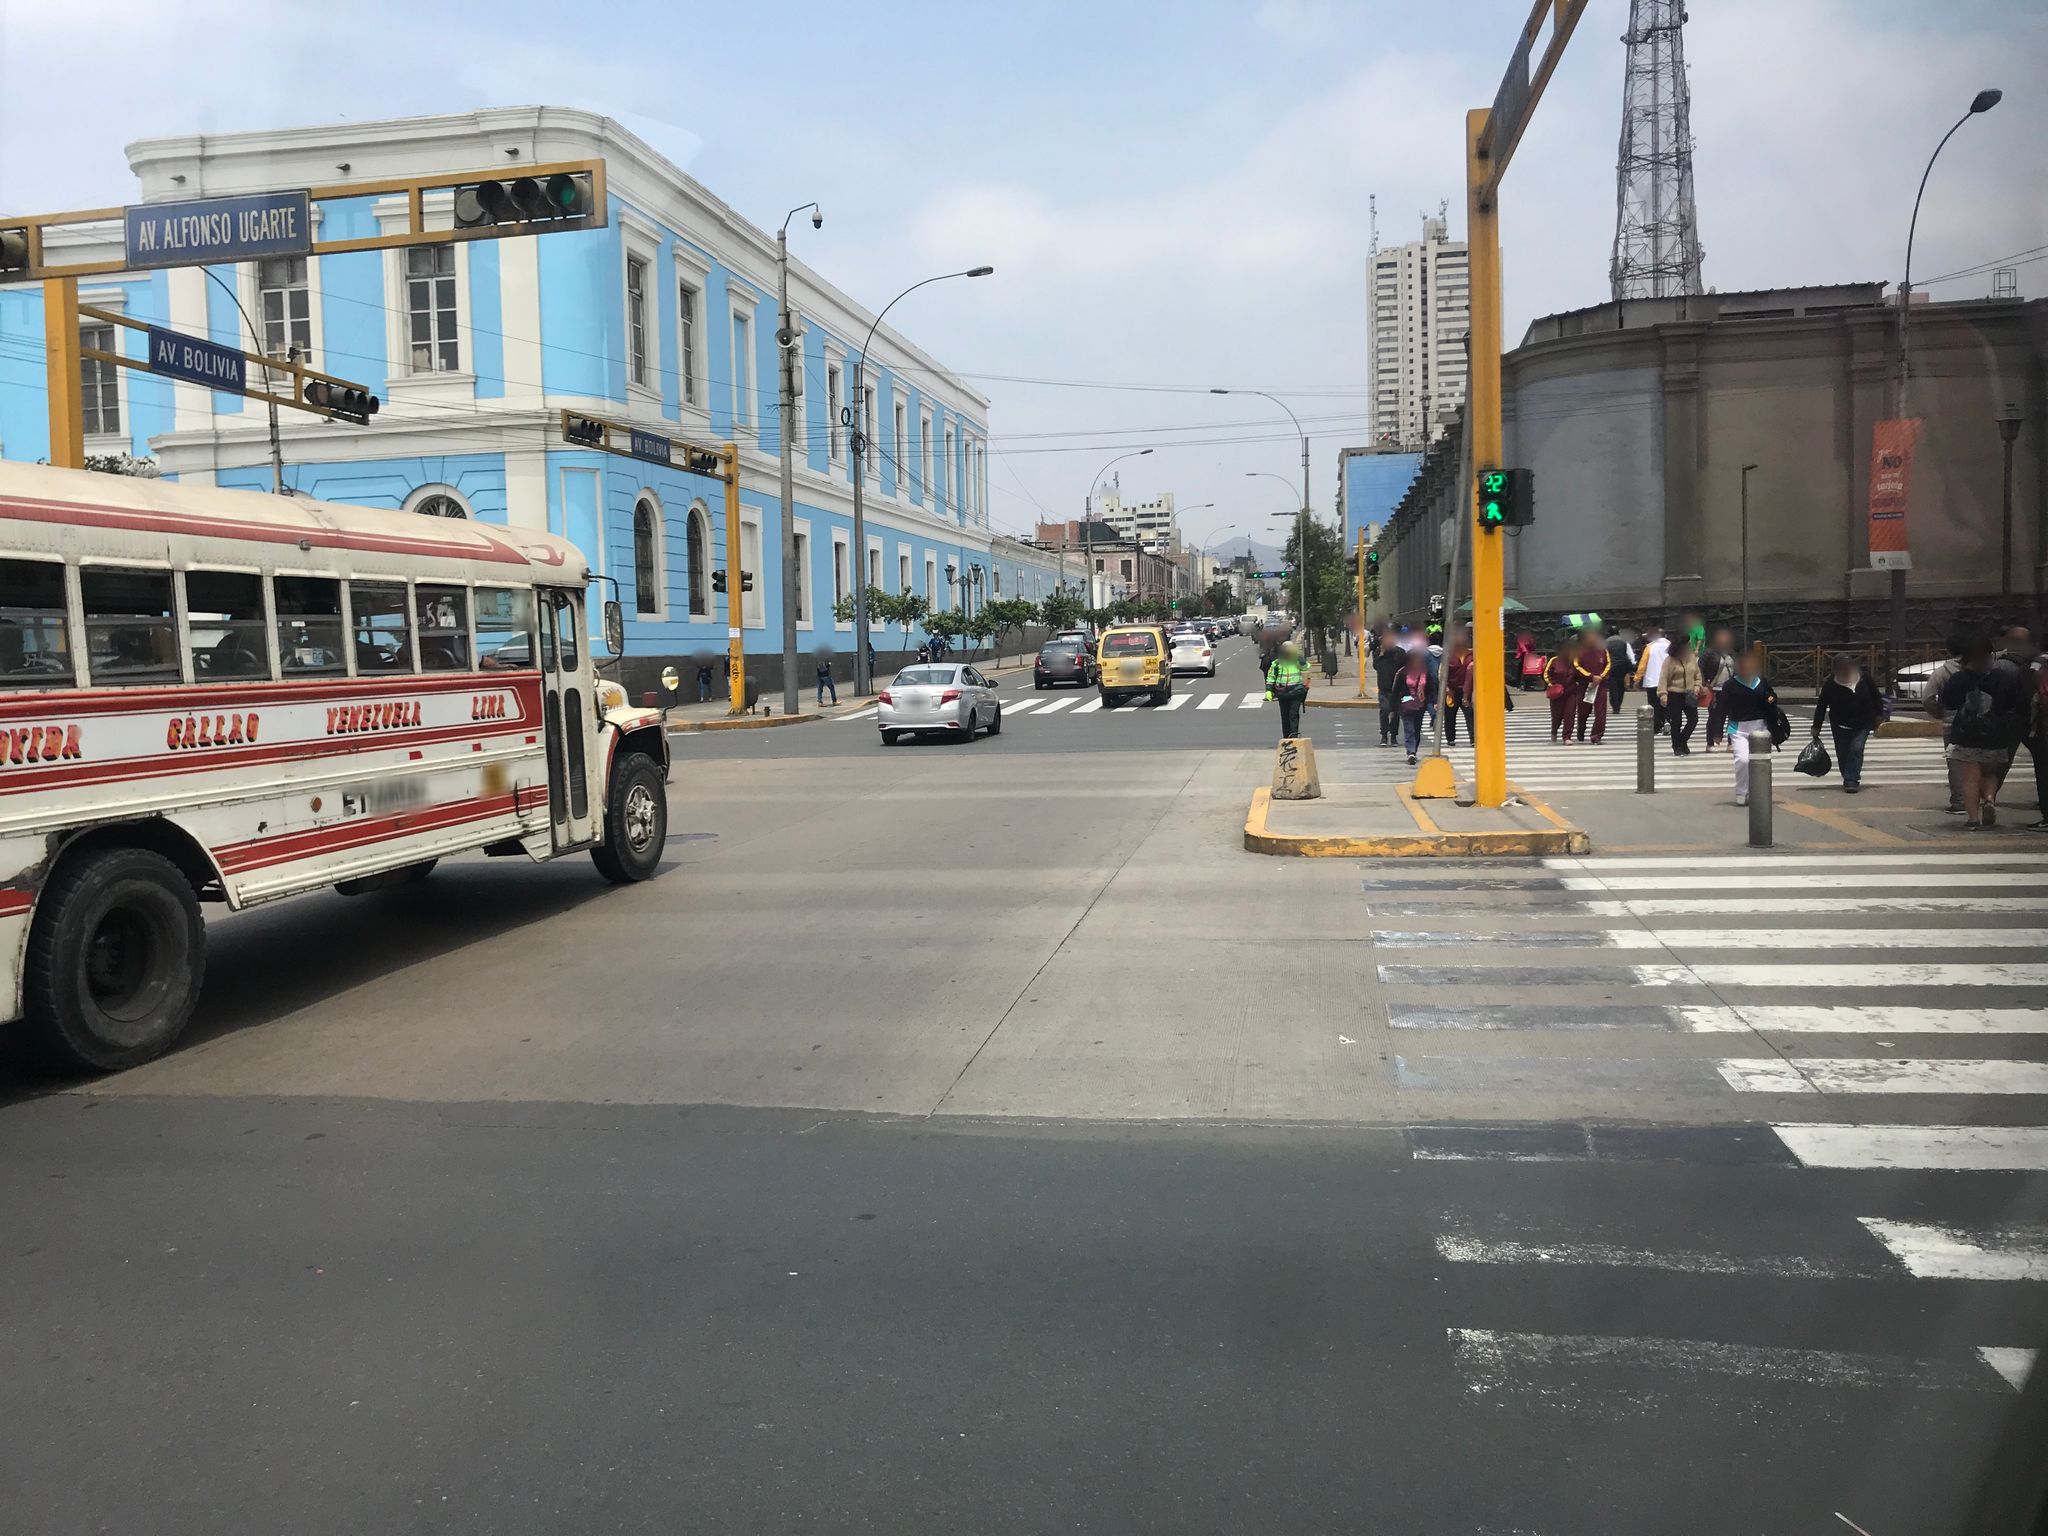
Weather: clear
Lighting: day
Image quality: good
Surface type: walking surface
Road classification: footway, bus_stop
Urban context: urban centre
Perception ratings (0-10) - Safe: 4.3, Lively: 4.72, Beautiful: 4.26, Boring: 5.82, Depressing: 2.86, Wealthy: 0.39